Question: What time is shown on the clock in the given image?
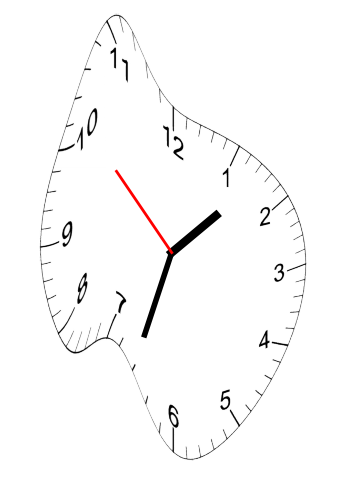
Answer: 01:32:52